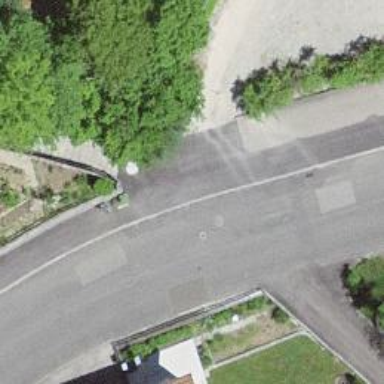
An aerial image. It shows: Set of steps on the road.